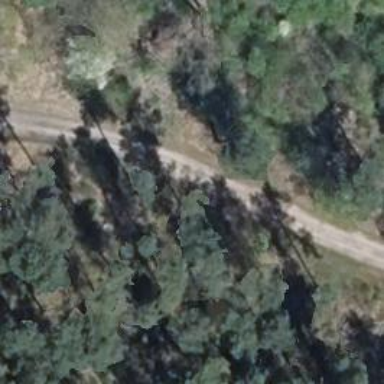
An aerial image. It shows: Track road with grade3 tracktype.